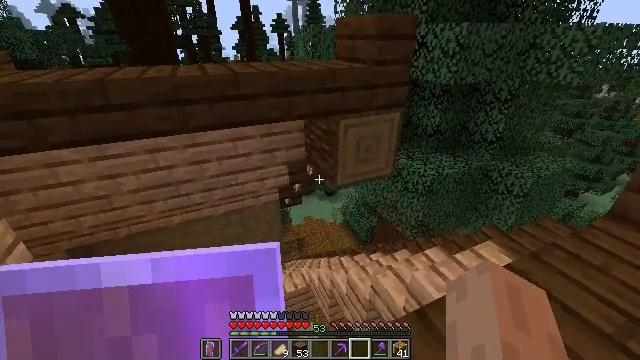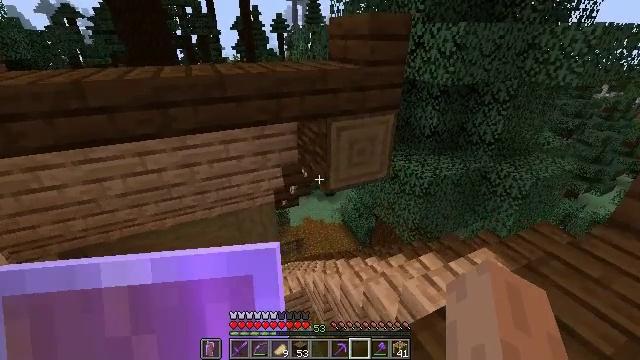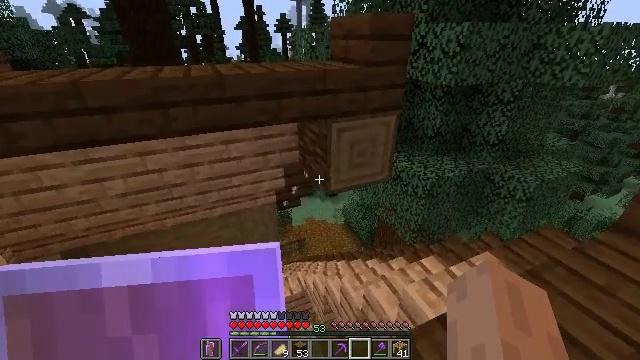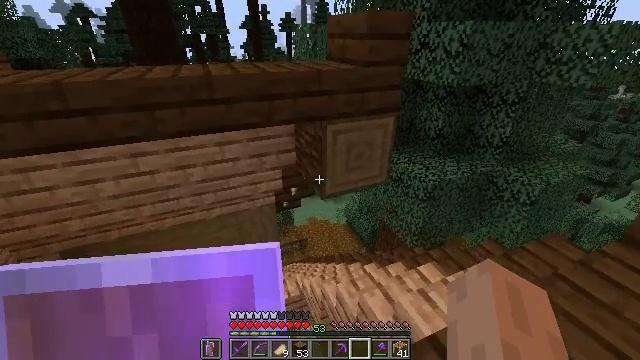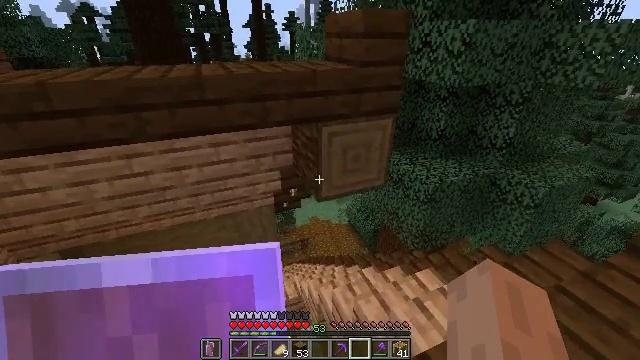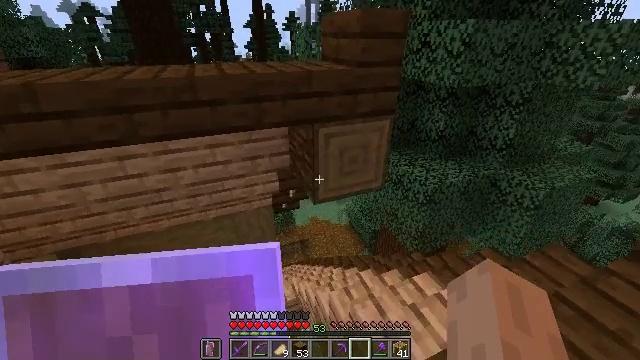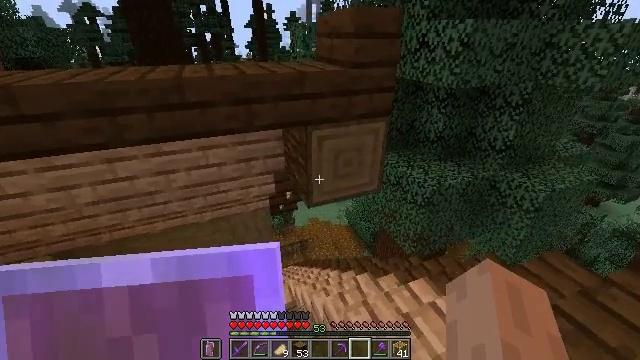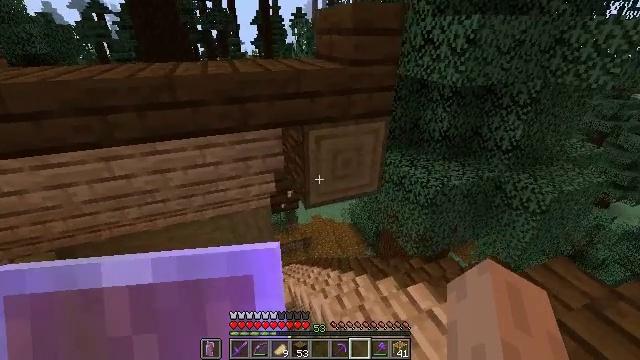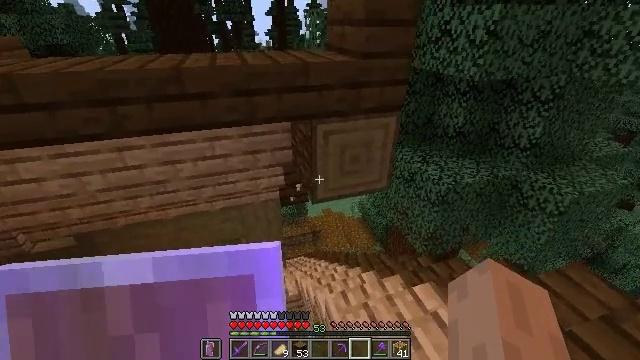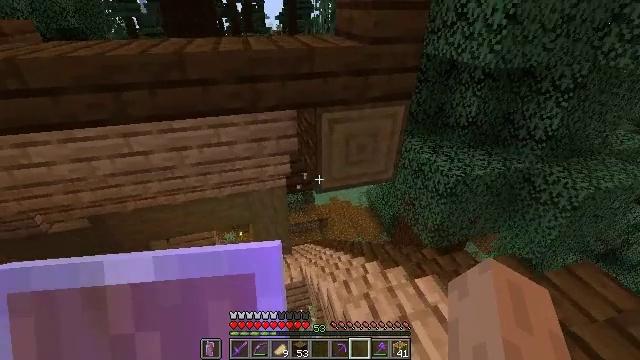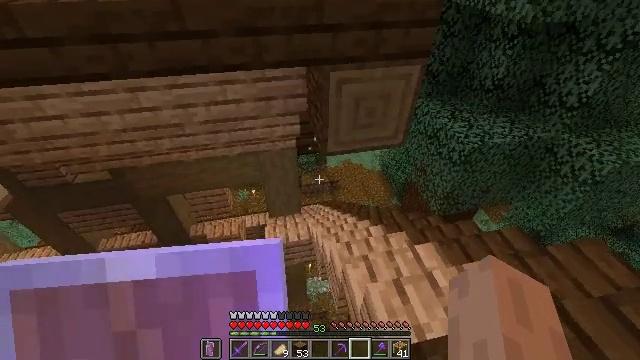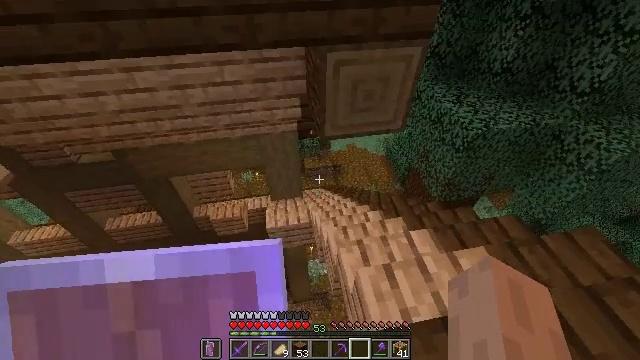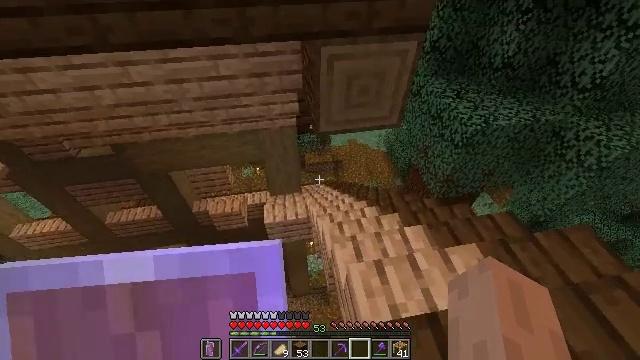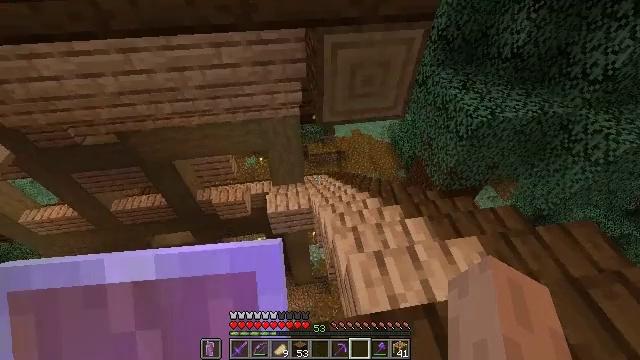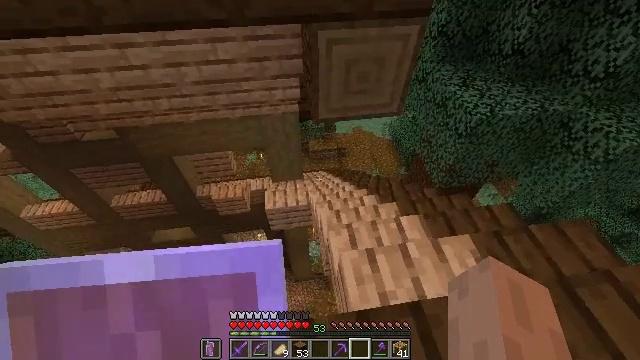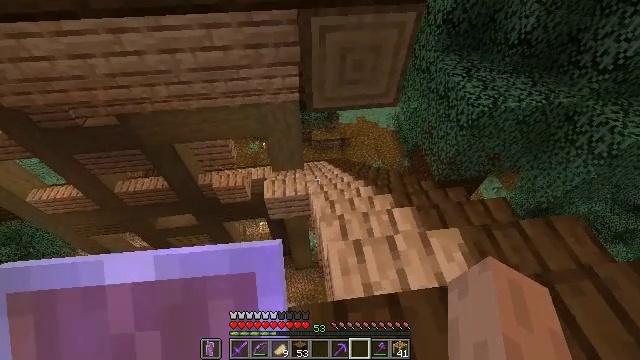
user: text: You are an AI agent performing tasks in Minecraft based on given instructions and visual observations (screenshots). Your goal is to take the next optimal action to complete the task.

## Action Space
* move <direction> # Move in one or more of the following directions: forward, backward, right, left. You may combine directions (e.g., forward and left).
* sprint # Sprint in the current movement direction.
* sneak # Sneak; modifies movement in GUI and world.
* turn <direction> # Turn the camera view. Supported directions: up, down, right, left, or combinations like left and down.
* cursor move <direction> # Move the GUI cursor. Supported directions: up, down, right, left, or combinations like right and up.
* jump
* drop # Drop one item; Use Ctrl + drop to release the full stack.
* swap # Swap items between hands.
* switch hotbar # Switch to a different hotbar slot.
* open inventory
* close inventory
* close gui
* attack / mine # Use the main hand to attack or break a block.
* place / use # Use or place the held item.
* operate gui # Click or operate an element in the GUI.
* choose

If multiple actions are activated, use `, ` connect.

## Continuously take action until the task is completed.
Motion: motion action
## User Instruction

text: Mine the stripped spruce log.
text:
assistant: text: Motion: move forward and move right, sneak
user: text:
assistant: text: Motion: move forward and move right, sneak
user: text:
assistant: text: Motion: move forward and move right, sneak
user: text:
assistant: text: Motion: move forward and move right, sneak
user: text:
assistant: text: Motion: move forward and move right, sneak
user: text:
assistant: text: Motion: move forward and move right, sneak
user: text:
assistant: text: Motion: move forward and move right, sneak, turn left
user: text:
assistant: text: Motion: move forward and move right, sneak, turn left and down
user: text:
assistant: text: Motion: move right, sneak, turn left and down
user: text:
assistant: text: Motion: move right, sneak, turn left and down
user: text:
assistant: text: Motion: move right, sneak, turn left and down
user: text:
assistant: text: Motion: move right, sneak, turn down
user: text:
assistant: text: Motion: move right, sneak, turn left and down
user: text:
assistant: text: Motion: move right, sneak
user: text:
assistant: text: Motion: move right, sneak, turn left and down
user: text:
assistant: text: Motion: move right, sneak, turn left and down
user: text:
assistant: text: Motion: move right, sneak, turn down
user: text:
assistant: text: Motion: sneak
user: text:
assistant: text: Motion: sneak
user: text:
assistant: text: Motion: sneak
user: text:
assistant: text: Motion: sneak
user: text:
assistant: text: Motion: sneak
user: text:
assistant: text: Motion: sneak
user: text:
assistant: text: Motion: sneak
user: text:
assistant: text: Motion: sneak
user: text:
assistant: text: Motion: sneak, turn left and up
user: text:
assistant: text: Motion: sneak, turn left and up
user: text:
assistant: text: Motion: sneak, turn left and up
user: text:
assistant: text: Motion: sneak, turn left and up
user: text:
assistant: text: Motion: move left, sneak, turn left and up